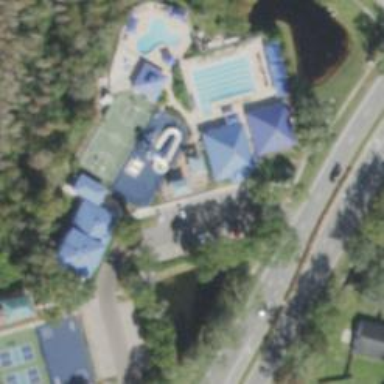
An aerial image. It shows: Water slide attraction.